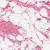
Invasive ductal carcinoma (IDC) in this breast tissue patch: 0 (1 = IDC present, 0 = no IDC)